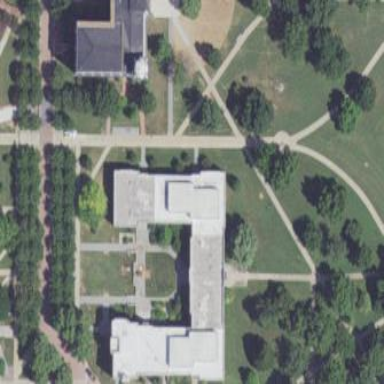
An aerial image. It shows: View of university building.